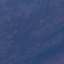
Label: HerbaceousVegetation